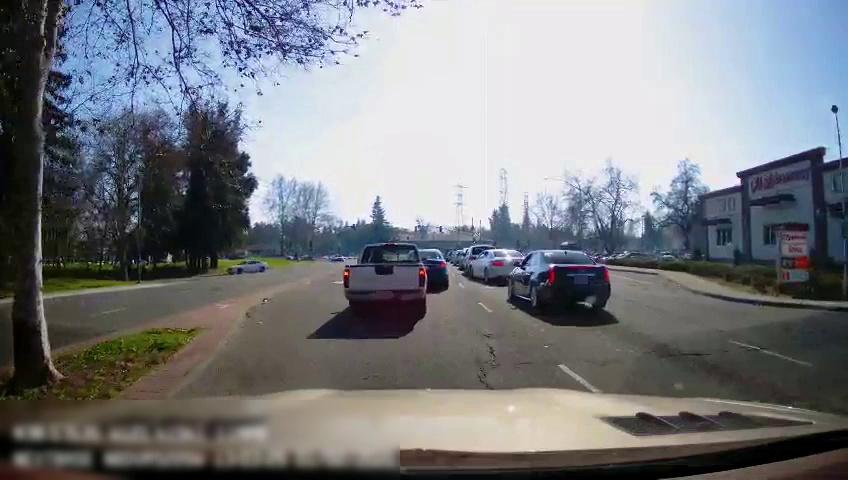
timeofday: Day
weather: Sunny
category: Drivable Space
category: Vehicles | Car
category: Vehicles | Car
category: Vehicles | Truck
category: Vehicles | Car
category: Vehicles | Car
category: Vehicles | Van
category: Lanes | Current Lane
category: Lanes | Current Lane